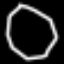
Label: octagon